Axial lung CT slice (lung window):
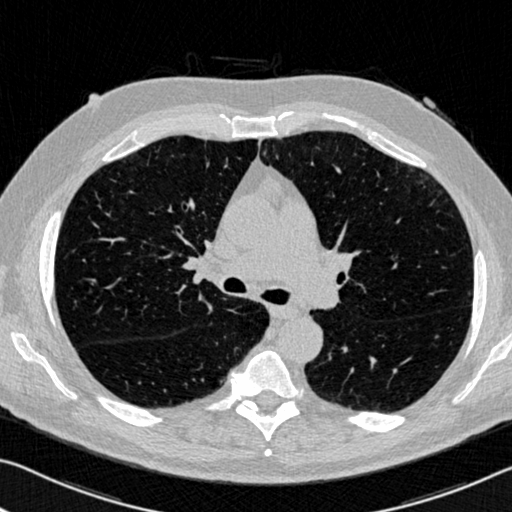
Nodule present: no